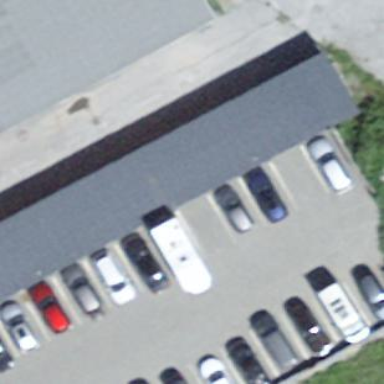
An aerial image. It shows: Group of garages.